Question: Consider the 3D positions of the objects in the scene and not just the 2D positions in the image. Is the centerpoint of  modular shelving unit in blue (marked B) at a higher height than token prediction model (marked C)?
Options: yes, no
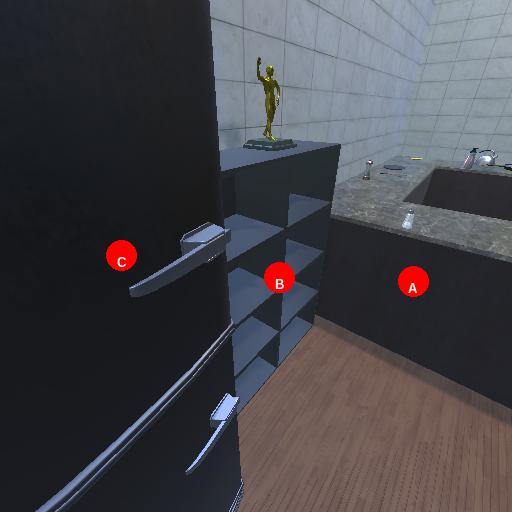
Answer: yes